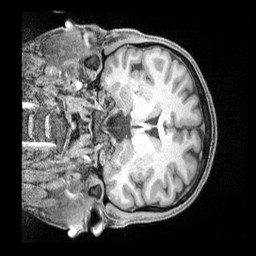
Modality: T1w
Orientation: coronal
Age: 38
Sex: male
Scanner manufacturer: siemens
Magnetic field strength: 3 T
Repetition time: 2 s
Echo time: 0.00211 s